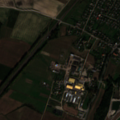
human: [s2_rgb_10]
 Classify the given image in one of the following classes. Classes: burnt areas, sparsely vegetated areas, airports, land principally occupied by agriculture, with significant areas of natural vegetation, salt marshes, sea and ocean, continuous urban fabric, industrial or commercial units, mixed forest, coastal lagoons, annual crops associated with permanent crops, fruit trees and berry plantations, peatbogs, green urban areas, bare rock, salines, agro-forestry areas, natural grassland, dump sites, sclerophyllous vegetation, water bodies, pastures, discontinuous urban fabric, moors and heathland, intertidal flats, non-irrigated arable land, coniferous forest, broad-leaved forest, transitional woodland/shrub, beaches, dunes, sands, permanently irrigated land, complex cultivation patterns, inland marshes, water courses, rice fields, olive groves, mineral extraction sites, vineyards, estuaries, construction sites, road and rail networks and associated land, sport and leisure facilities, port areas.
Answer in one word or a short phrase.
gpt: discontinuous urban fabric, industrial or commercial units, sport and leisure facilities, non-irrigated arable land, pastures, complex cultivation patterns